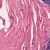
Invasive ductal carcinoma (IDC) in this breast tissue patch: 0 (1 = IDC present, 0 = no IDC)